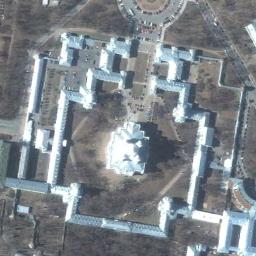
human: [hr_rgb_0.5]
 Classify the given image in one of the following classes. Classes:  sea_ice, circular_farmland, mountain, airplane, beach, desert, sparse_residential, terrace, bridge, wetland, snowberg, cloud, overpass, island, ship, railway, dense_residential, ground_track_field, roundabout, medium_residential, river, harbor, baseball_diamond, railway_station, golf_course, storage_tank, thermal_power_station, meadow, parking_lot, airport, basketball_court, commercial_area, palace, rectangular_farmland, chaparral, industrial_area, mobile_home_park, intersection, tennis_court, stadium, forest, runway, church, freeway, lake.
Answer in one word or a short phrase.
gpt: palace